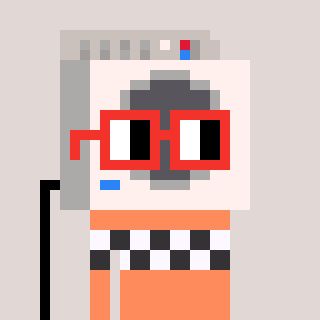
a pixel art character with square red glasses, a washing machine-shaped head and a peachy-colored body on a warm background